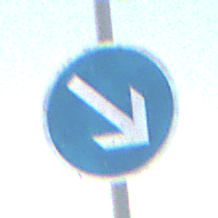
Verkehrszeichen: VorgeschriebeneVorbeifahrtRechts
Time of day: SunriseSunset
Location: Outdoor (Nature)
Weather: PartlyCloudy
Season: NotSpecified
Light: Natural